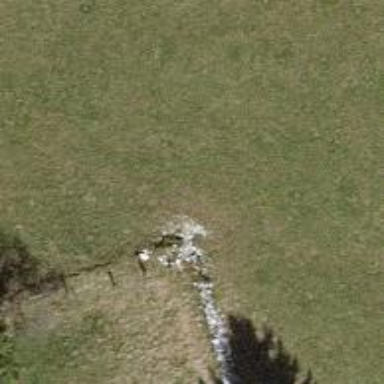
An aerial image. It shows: Wall made of dry stone.